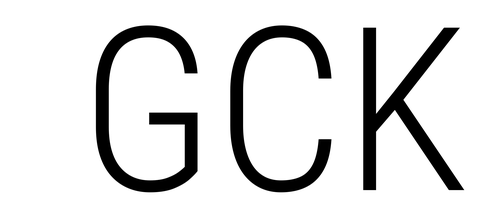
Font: Roboto_Condensed_Light